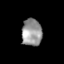
Tissue: skin
Cell type: Epithelial cells
Senescence score: 0.2863
Nuclear area (px): 538
Mean DAPI intensity: 151.191